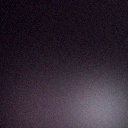
Screen state: off